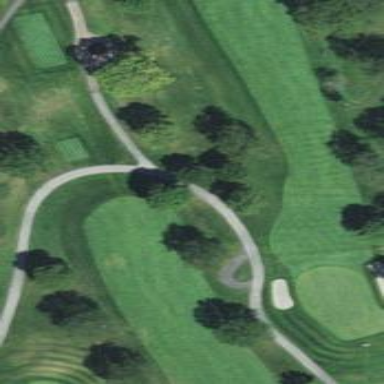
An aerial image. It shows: Service road with grade1 track surface. It resembles golf cart path.